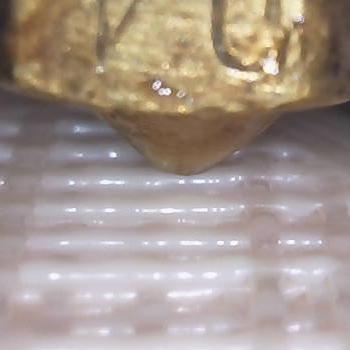
Flow rate: 118%